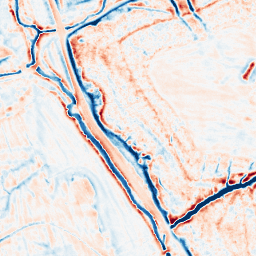
Category: edge_preserving
Decomposition family: bilateral
Decomposition parameters: d: 15
sigma_color: 75
sigma_space: 75
Upsampling method: sinc_hamming
Upsampling parameters: scale: 2
kernel_size: 4
Upsampling scale: 2